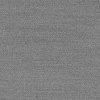
Atmospheric dust classification: dusty